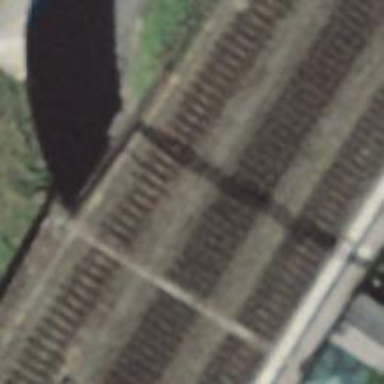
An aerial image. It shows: Railway bridge with electrified tracks and single contact line.